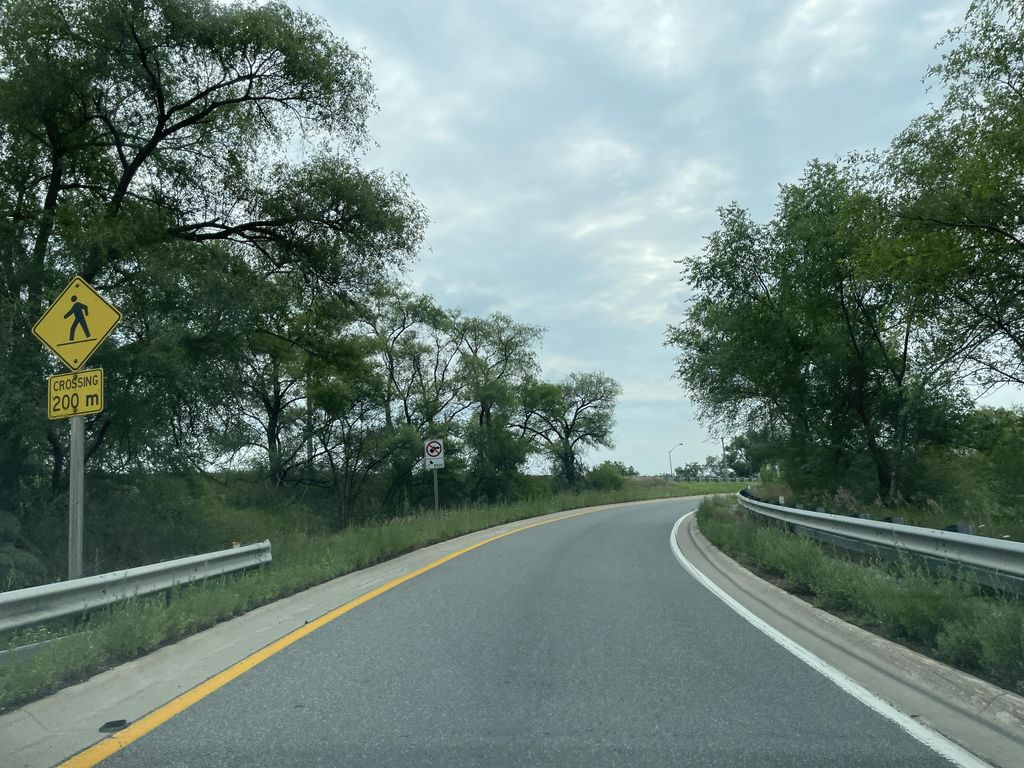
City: hamilton